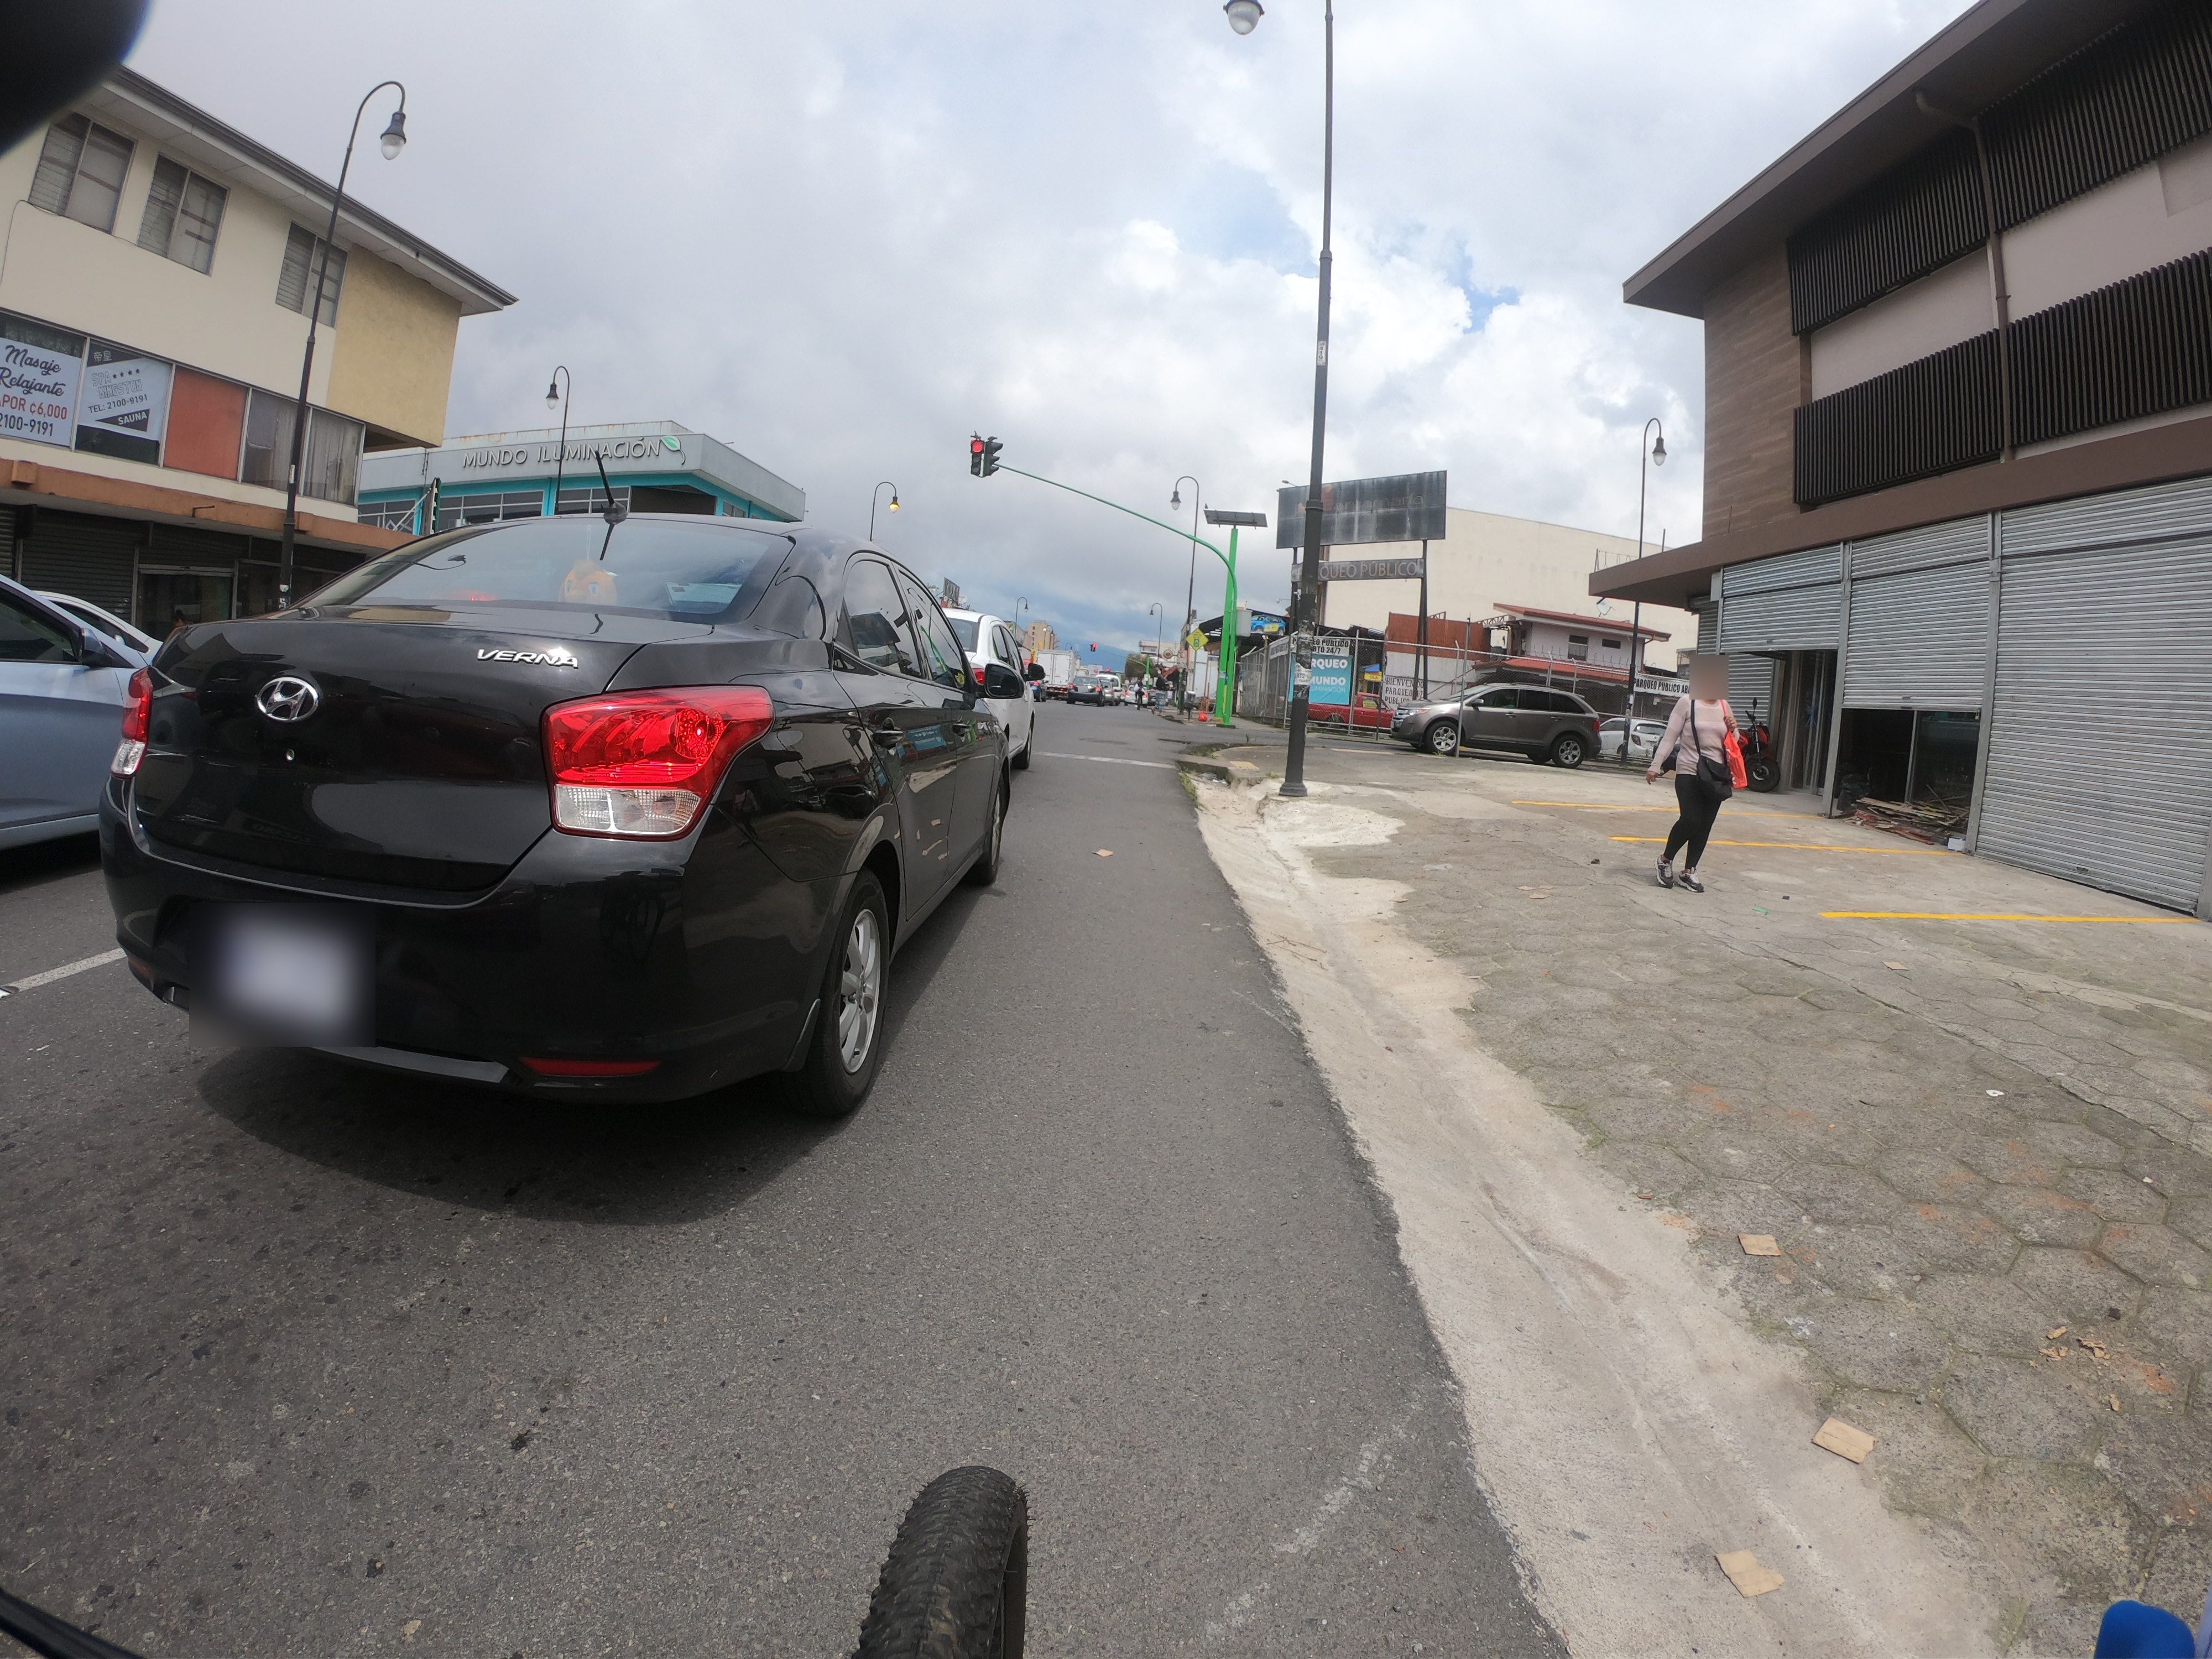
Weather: cloudy
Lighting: day
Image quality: good
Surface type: driving surface
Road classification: tertiary
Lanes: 2.0
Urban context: urban centre
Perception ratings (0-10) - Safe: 1.82, Lively: 8.86, Beautiful: 2.14, Boring: 2.29, Depressing: 7.67, Wealthy: 2.67